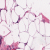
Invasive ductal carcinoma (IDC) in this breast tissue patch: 0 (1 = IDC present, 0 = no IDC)